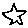
Label: star